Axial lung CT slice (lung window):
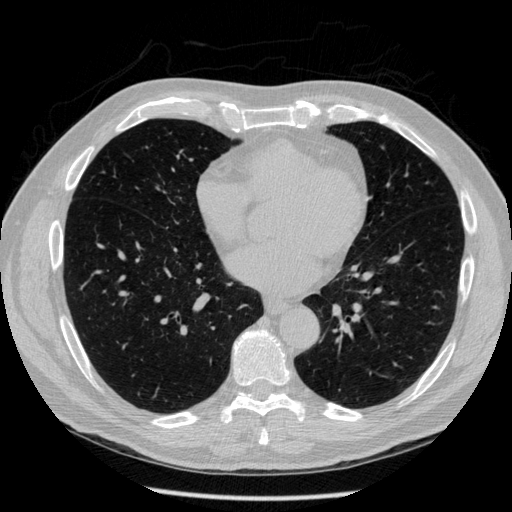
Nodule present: no